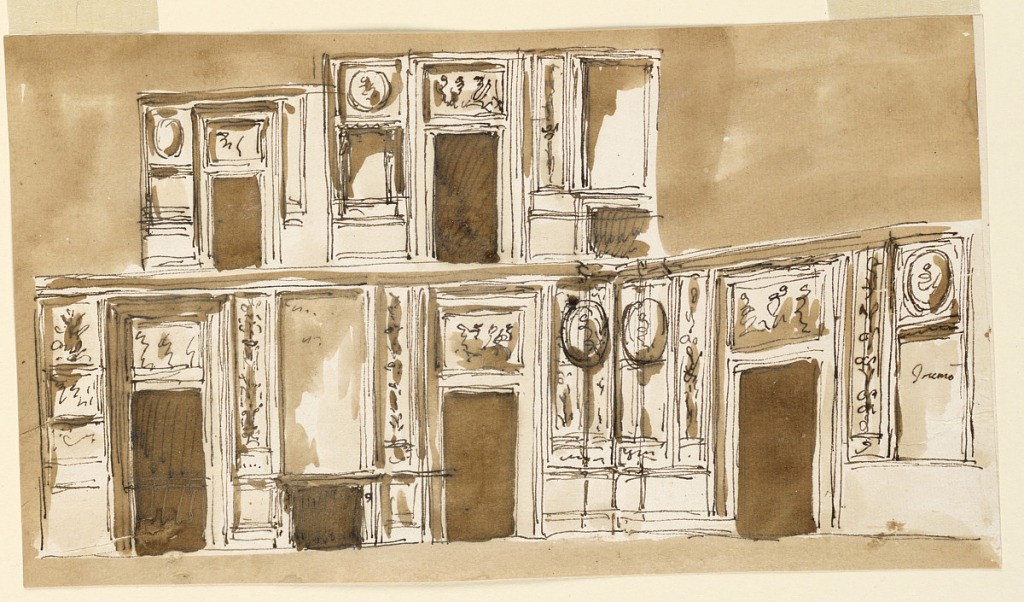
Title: Living room
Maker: Giuseppe Barberi, Italian, 1746–1809
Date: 1746–1809
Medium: Pen and brown ink, brush and brown wash on off-white laid paper, lined
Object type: Drawing
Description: Living room.